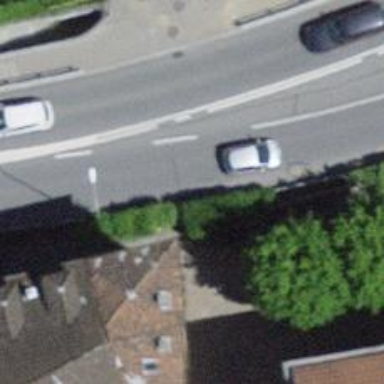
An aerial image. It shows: Road with steps.